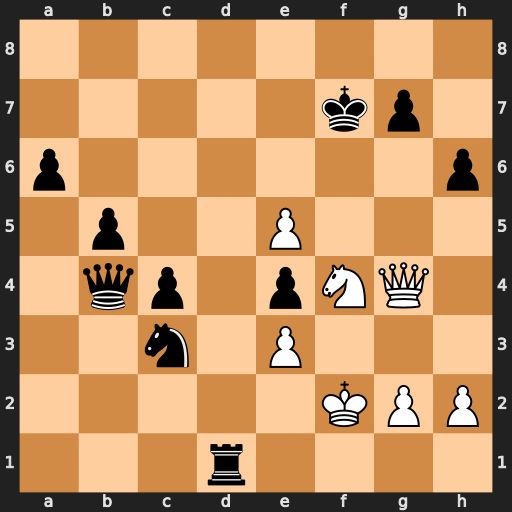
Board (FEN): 8/5kp1/p6p/1p2P3/1qp1pNQ1/2n1P3/5KPP/3r4
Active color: w
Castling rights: -
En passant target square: -
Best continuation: Qe6+ Kf8 Ng6#